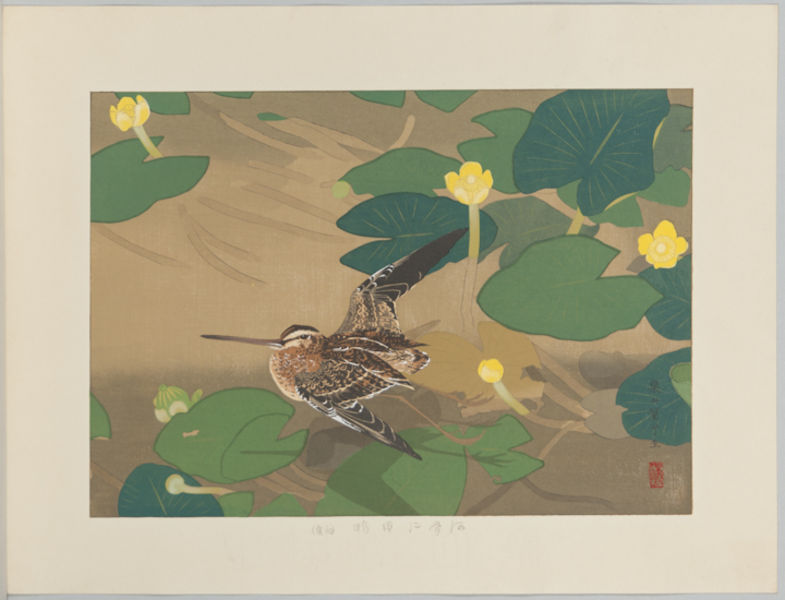
Titel: Tern among Waterlillies
Standort: Amherst (Massachusetts, USA)
Institution: Mead Art Museum, Amherst College
Schlagwörter: jaune, vert, nature, oiseau, chine, vole, l'eau, nénuphar